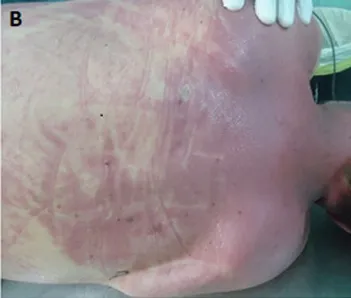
The external examination findings,. Cherry red livor mortis on posterior, and ,left sides.
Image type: medical_photograph (skin_photograph)